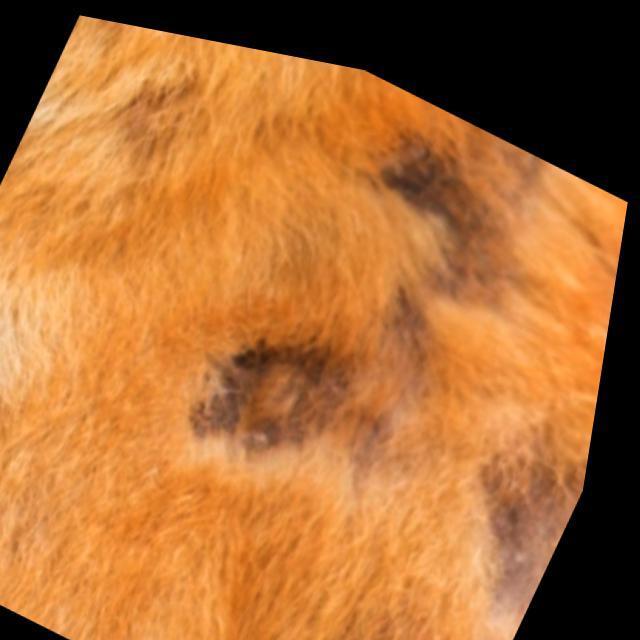
Canine fungal skin infection — characterized by alopecia, scaling, crusting, and circular lesions. Common agents include Malassezia and Candida species.